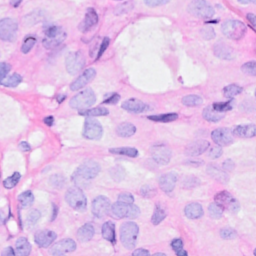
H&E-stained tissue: Breast